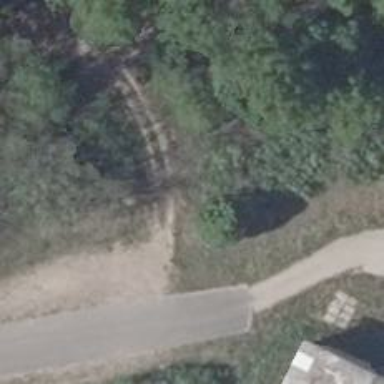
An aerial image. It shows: Sandy driveway used as service road.